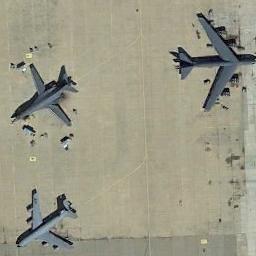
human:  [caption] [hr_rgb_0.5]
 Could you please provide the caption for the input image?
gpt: There are three gray aircraft, One of which is about twice as large as the rest .

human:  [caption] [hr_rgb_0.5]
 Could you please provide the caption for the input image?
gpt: Three gray planes are parked on the clearing .

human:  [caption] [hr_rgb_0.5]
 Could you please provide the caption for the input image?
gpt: There are many gray planes of different sizes in a clearing .

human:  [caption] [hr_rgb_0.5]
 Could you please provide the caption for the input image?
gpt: Three gray planes parked diagonally on the airport while some facilities around them .

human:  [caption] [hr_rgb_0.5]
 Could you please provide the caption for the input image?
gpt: Three planes are on the ground .